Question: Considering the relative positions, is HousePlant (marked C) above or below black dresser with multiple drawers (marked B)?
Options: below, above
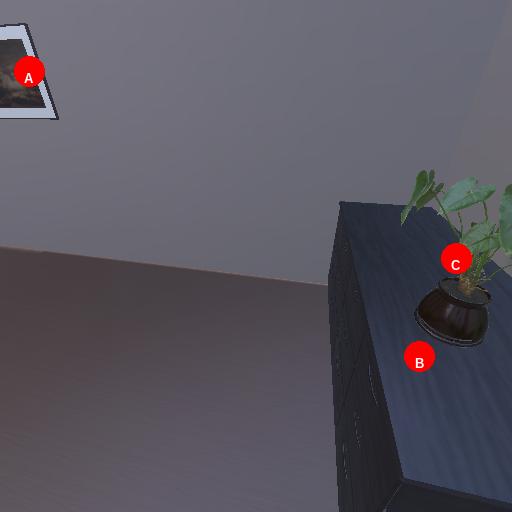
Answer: below